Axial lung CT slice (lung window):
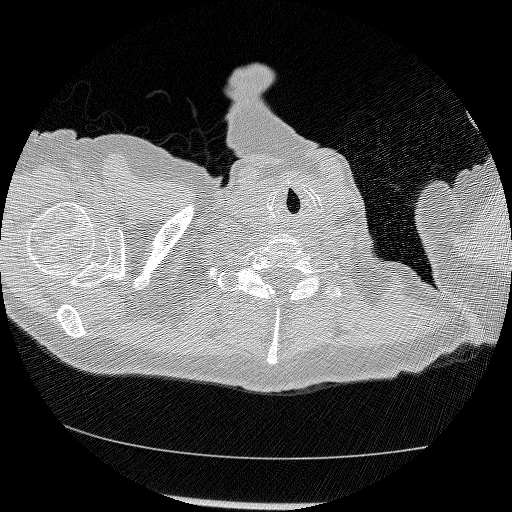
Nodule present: no